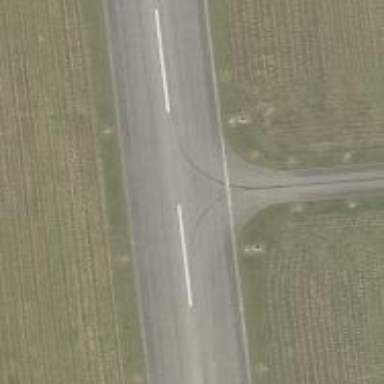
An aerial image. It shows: Runway surface made of asphalt at airport.